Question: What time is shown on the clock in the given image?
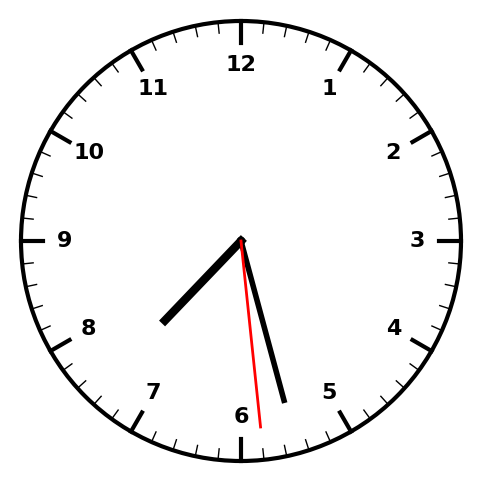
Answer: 07:27:29